Fundus camera: zeiss
Shooting center: fovea
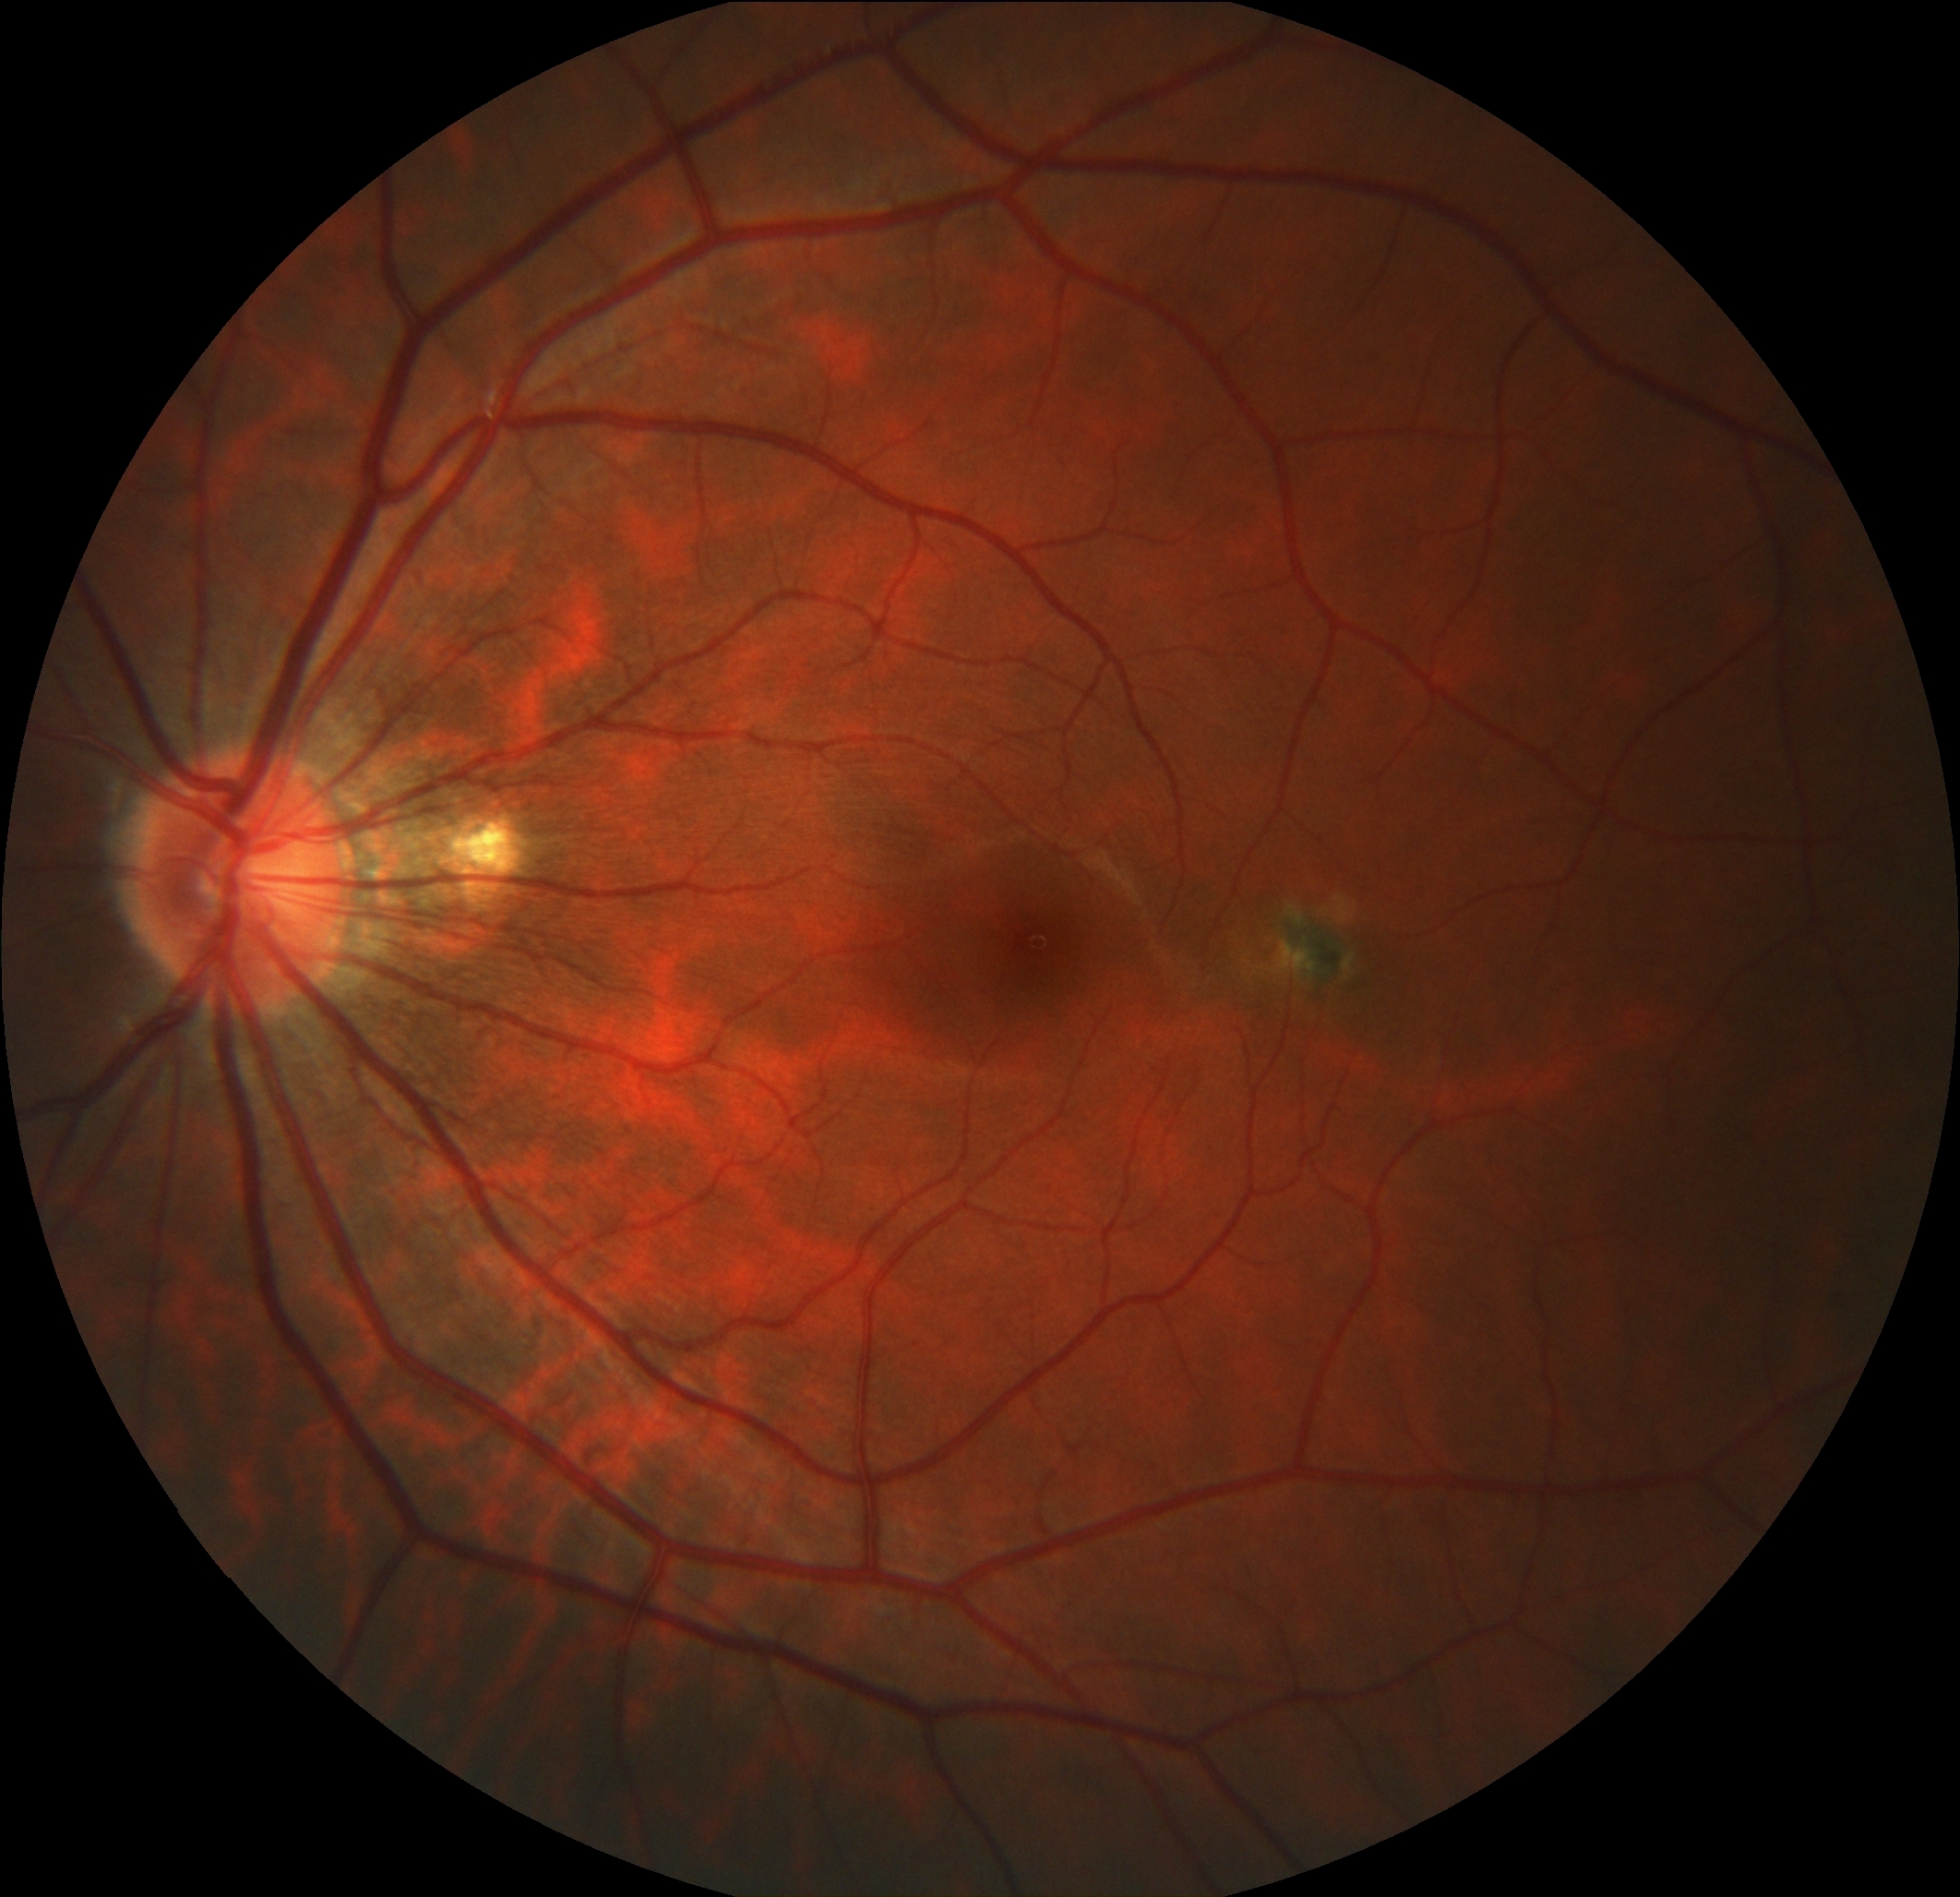
Pathologic myopia: no
Patchy retinal atrophy: present
Retinal detachment: absent